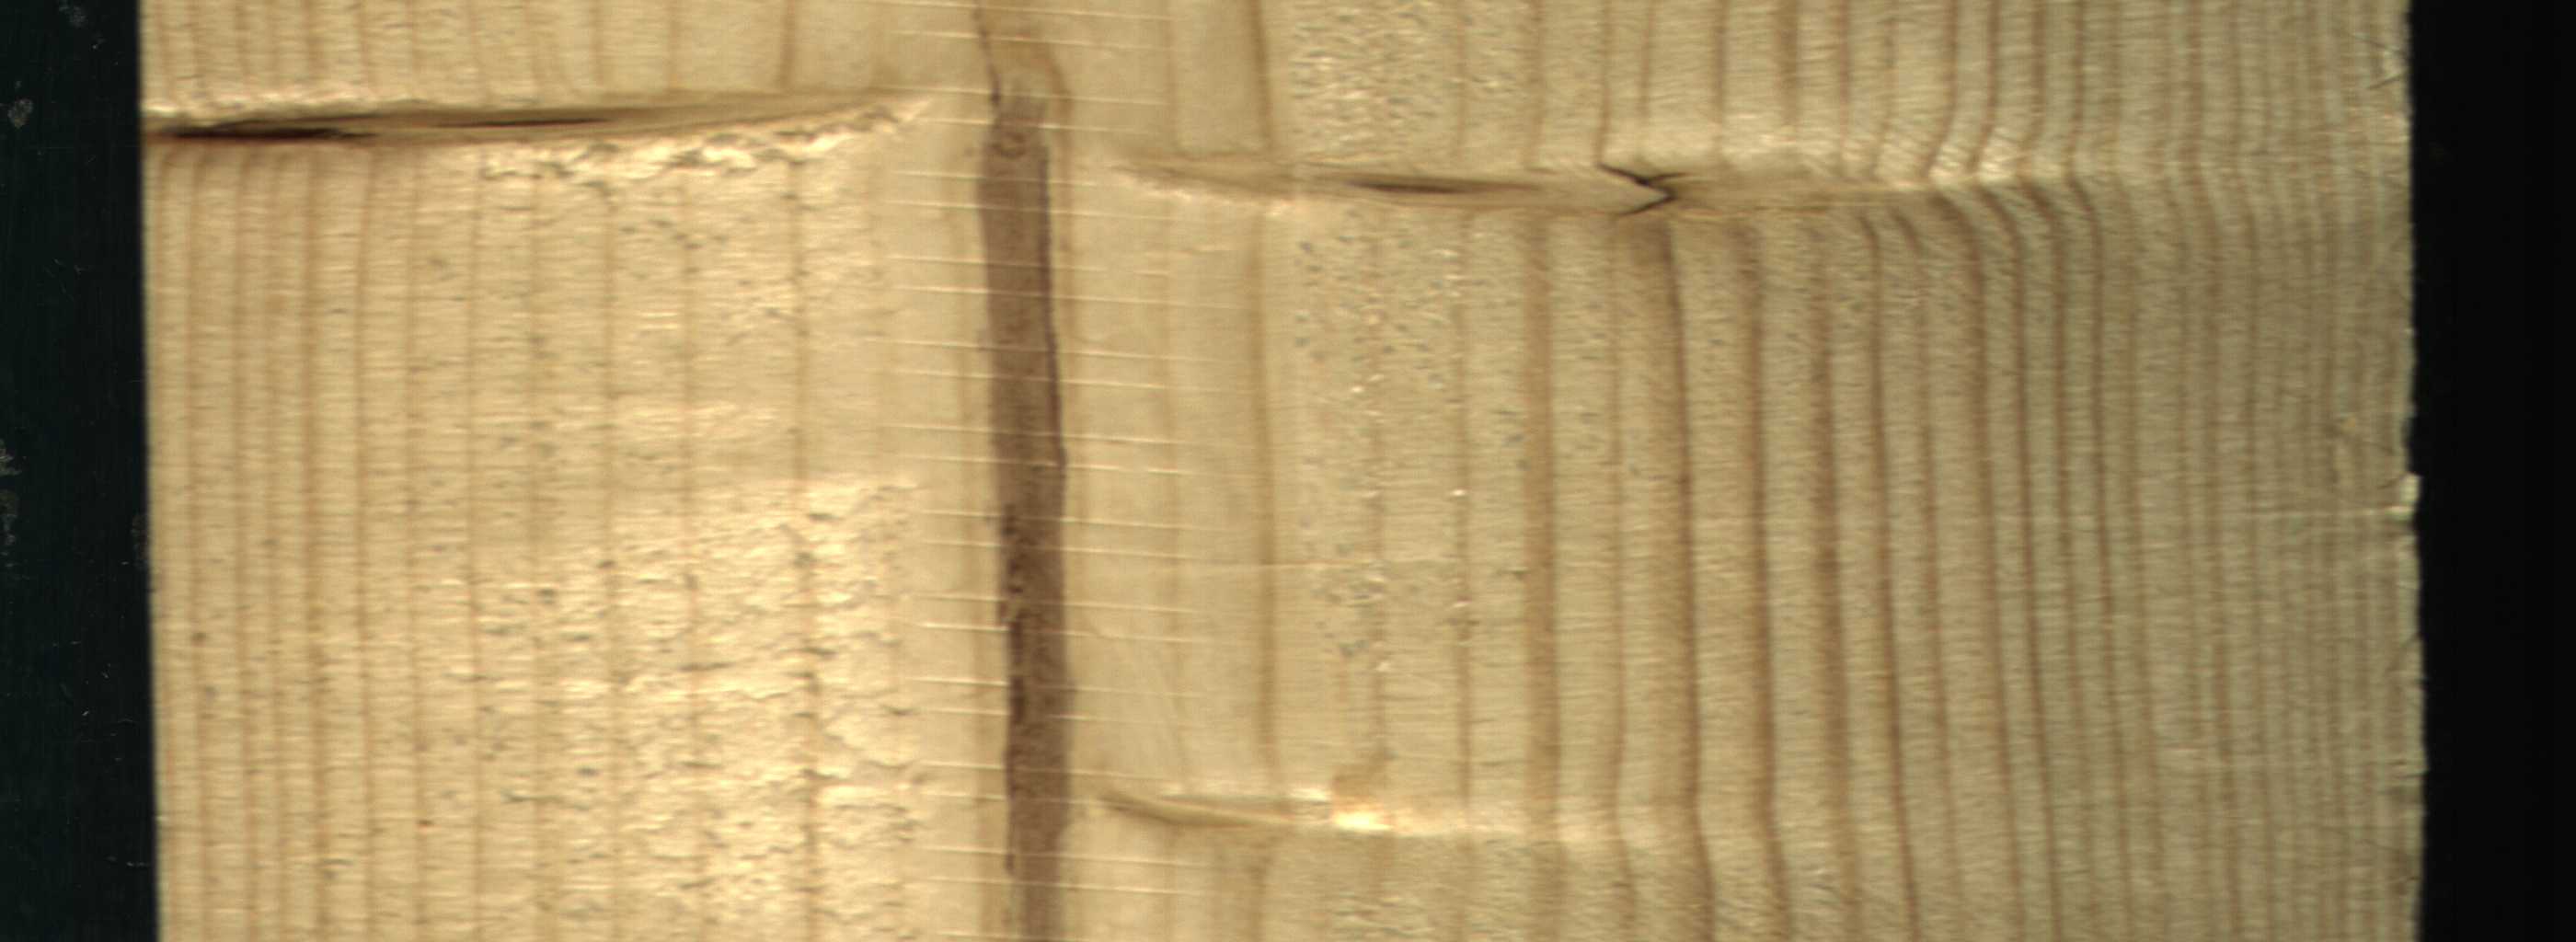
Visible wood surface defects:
Quartzity
Dead_Knot
Dead_Knot
Live_Knot